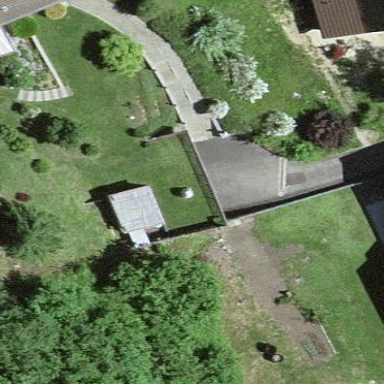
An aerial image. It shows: Garage.